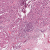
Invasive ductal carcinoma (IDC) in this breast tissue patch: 1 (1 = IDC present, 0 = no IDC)